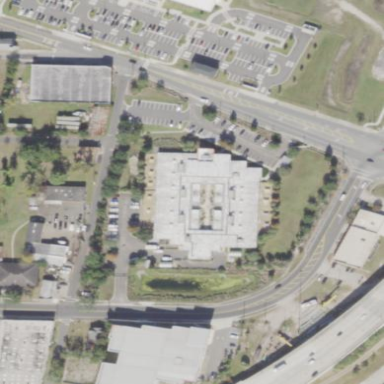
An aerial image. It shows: Government building serving as animal shelter.